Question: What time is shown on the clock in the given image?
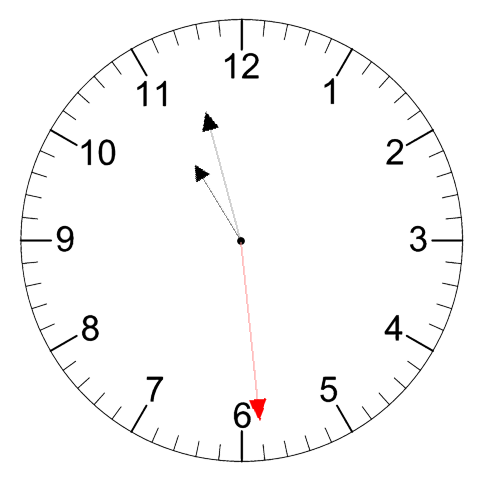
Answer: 10:57:29